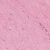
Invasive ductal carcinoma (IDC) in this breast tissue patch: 0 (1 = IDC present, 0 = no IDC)